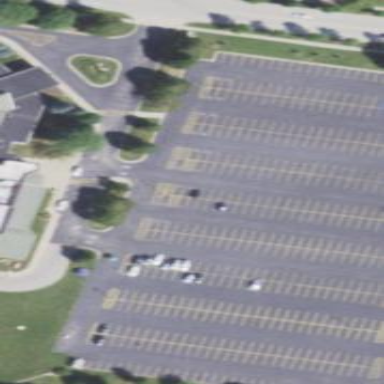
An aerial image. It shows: Parking area with park and ride facility.